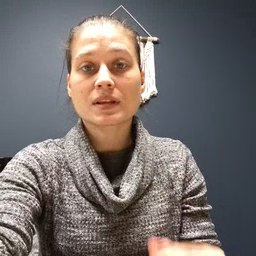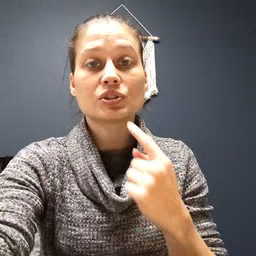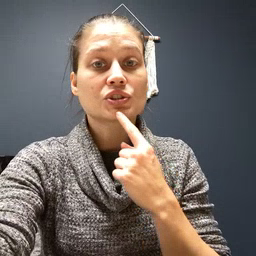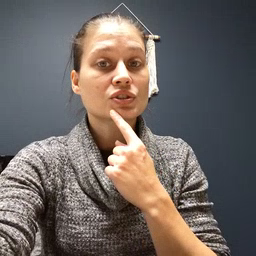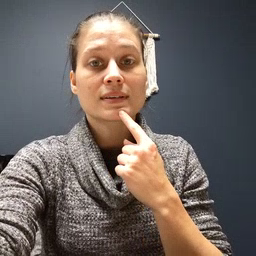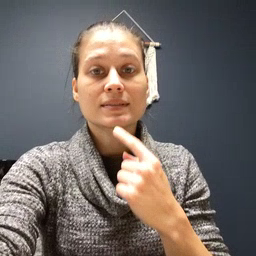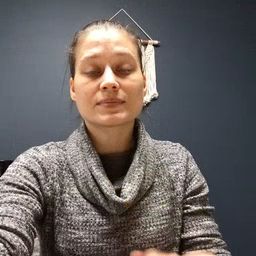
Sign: chin